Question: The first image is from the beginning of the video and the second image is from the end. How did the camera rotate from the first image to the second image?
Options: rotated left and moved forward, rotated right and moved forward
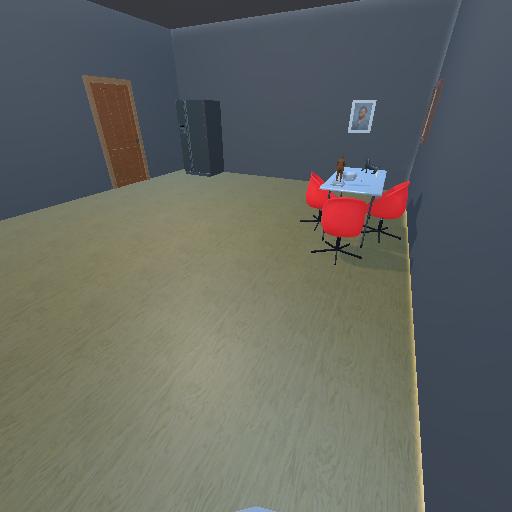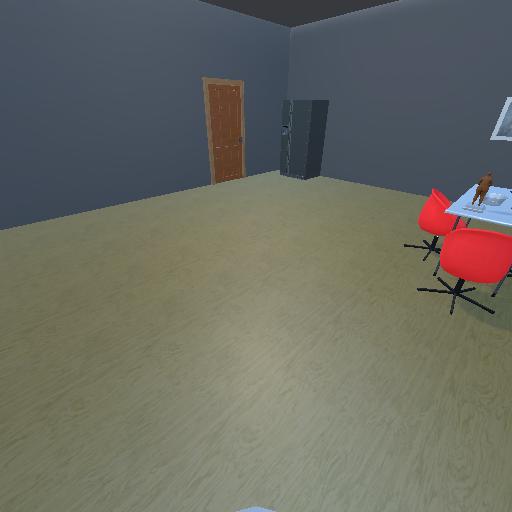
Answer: rotated left and moved forward